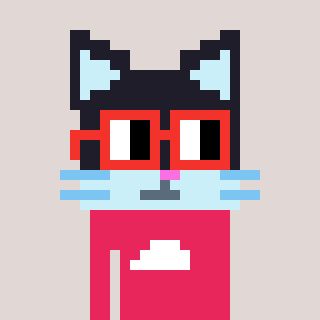
a pixel art character with square red glasses, a cat-shaped head and a redpinkish-colored body on a warm background